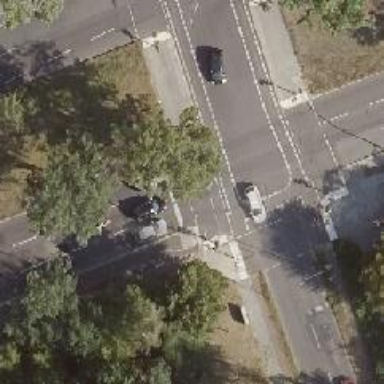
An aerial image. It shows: Road with traffic signals.